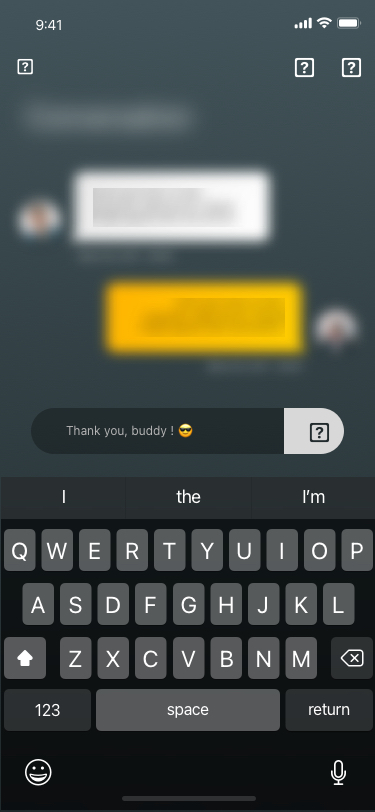
Text in this UI design:
Thank you, buddy ! 😎

March 02, 2017 - 09:05
Lorem ipsum dolor sit amet, consectetur adipiscing elit. Aliquam fringilla egestas tellus sed hendrerit.
March 02, 2017 - 09:05
Lorem ipsum dolor sit amet, consectetur adipiscing elit. Aliquam fringilla egestas tellus sed hendrerit.
Conversation